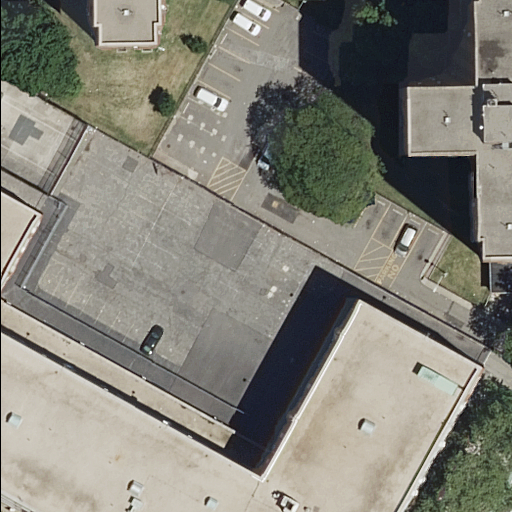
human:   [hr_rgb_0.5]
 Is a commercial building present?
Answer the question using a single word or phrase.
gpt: no

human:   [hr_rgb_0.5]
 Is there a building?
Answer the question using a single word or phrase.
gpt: yes

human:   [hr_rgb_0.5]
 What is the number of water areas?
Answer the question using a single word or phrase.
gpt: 0

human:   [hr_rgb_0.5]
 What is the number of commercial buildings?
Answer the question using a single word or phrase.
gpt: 0

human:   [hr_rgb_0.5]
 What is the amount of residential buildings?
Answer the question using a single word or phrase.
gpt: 2

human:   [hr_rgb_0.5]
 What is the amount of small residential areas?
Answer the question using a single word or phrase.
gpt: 0

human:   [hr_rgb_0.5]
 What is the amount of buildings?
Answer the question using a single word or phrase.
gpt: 3

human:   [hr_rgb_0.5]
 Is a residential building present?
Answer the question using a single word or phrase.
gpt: yes

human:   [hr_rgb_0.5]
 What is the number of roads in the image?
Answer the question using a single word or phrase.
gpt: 1

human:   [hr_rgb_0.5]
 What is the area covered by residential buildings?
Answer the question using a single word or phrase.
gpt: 648m2

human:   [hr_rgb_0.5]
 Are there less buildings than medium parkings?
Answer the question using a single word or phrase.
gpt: no

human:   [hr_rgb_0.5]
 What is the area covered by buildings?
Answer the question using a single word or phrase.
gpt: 2690m2

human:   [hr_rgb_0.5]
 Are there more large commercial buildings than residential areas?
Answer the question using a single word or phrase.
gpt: no

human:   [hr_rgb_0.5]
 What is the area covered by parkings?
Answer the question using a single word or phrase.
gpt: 4191m2

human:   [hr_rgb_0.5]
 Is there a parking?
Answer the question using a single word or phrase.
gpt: yes

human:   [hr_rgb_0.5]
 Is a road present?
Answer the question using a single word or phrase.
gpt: yes

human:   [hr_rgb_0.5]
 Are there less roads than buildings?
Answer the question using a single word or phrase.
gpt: yes

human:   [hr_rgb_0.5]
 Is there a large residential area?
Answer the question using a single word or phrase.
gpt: yes

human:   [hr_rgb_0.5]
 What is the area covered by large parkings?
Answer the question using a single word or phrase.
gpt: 4191m2

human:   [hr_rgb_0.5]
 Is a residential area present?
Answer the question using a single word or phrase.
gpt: yes

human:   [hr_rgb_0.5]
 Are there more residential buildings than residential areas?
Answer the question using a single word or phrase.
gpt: yes

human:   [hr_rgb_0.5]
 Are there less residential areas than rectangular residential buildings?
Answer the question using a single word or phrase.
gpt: no

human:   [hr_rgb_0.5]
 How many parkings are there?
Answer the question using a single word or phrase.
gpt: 1

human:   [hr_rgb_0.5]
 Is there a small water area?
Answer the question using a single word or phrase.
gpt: no

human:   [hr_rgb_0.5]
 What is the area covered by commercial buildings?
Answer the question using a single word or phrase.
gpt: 0m2

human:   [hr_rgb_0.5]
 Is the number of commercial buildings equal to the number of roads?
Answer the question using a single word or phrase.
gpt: no

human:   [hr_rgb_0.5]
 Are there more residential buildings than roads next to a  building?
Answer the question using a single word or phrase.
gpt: yes

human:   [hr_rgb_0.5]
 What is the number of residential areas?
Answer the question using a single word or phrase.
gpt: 1

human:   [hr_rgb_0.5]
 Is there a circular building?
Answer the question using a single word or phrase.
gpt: no

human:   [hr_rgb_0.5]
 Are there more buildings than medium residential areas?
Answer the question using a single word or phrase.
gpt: yes

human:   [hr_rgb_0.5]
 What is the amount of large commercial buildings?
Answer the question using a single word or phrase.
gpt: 0

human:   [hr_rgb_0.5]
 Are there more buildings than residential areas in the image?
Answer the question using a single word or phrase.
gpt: yes

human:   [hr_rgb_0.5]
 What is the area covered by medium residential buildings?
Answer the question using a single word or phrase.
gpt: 107m2

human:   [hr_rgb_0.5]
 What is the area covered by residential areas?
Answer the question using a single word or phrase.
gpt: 9174m2

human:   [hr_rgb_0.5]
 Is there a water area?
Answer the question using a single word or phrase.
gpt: no

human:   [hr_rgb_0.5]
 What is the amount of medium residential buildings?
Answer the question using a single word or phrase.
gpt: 1

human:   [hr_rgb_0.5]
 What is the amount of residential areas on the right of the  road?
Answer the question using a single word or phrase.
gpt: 1

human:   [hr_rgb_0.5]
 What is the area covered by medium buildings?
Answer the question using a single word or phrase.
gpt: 107m2

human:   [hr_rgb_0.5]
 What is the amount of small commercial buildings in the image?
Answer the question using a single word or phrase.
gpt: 0

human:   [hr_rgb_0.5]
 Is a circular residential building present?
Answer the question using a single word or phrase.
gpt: no

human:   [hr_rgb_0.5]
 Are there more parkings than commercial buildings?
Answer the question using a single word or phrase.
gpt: yes

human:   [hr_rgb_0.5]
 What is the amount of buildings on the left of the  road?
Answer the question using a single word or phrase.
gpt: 2

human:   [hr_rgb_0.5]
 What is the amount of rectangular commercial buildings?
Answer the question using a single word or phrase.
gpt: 0

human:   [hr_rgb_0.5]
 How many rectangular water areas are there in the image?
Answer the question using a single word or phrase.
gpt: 0

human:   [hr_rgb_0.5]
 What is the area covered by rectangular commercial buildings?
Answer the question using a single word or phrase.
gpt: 0m2

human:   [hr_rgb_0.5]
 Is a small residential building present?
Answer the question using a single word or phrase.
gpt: no

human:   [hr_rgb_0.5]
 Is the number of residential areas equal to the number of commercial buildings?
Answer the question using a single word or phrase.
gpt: no

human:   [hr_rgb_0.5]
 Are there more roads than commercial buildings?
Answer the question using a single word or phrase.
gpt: yes

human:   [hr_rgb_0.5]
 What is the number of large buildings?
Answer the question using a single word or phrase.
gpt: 2

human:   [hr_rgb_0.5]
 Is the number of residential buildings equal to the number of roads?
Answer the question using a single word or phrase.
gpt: no

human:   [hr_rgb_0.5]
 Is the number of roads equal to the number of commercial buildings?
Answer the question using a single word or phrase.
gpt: no

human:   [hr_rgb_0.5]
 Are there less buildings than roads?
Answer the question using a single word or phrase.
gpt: no

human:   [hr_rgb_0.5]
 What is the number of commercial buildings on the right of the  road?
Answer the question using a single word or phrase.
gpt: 0

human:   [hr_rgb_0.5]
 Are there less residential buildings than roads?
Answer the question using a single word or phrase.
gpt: no

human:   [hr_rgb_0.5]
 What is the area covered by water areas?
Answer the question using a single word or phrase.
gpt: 0m2

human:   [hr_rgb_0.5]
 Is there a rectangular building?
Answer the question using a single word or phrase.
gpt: no

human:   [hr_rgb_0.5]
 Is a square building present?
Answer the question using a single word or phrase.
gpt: no

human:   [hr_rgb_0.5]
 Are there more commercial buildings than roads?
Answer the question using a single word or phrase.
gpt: no

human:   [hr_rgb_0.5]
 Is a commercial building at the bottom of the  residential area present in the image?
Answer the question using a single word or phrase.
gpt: no

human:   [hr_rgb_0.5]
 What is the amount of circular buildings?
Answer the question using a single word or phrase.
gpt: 0

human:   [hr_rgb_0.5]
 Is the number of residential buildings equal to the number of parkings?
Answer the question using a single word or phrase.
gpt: no

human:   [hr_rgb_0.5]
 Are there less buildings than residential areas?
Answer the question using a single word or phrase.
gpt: no

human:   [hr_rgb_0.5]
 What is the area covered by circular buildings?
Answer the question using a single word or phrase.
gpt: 0m2

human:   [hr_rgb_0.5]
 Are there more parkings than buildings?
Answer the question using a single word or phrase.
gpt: no